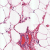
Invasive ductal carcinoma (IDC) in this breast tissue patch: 0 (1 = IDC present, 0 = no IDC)